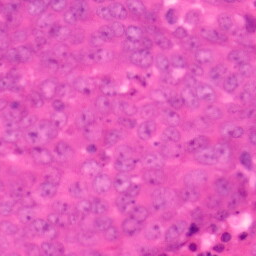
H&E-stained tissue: Colon